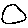
Label: circle